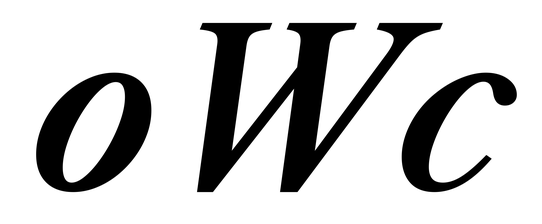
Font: LibreCaslonText-Italic_SemiBold_Italic